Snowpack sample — Snodgrass Mountain, Crested Butte, Colorado (2/4/25, 12:06 PM MST)
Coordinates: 38.923, -106.968
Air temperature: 35 °F
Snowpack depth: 80 cm
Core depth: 80 cm
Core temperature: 32 °F
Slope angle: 14°, slope face: 78°
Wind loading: low
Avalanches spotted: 0
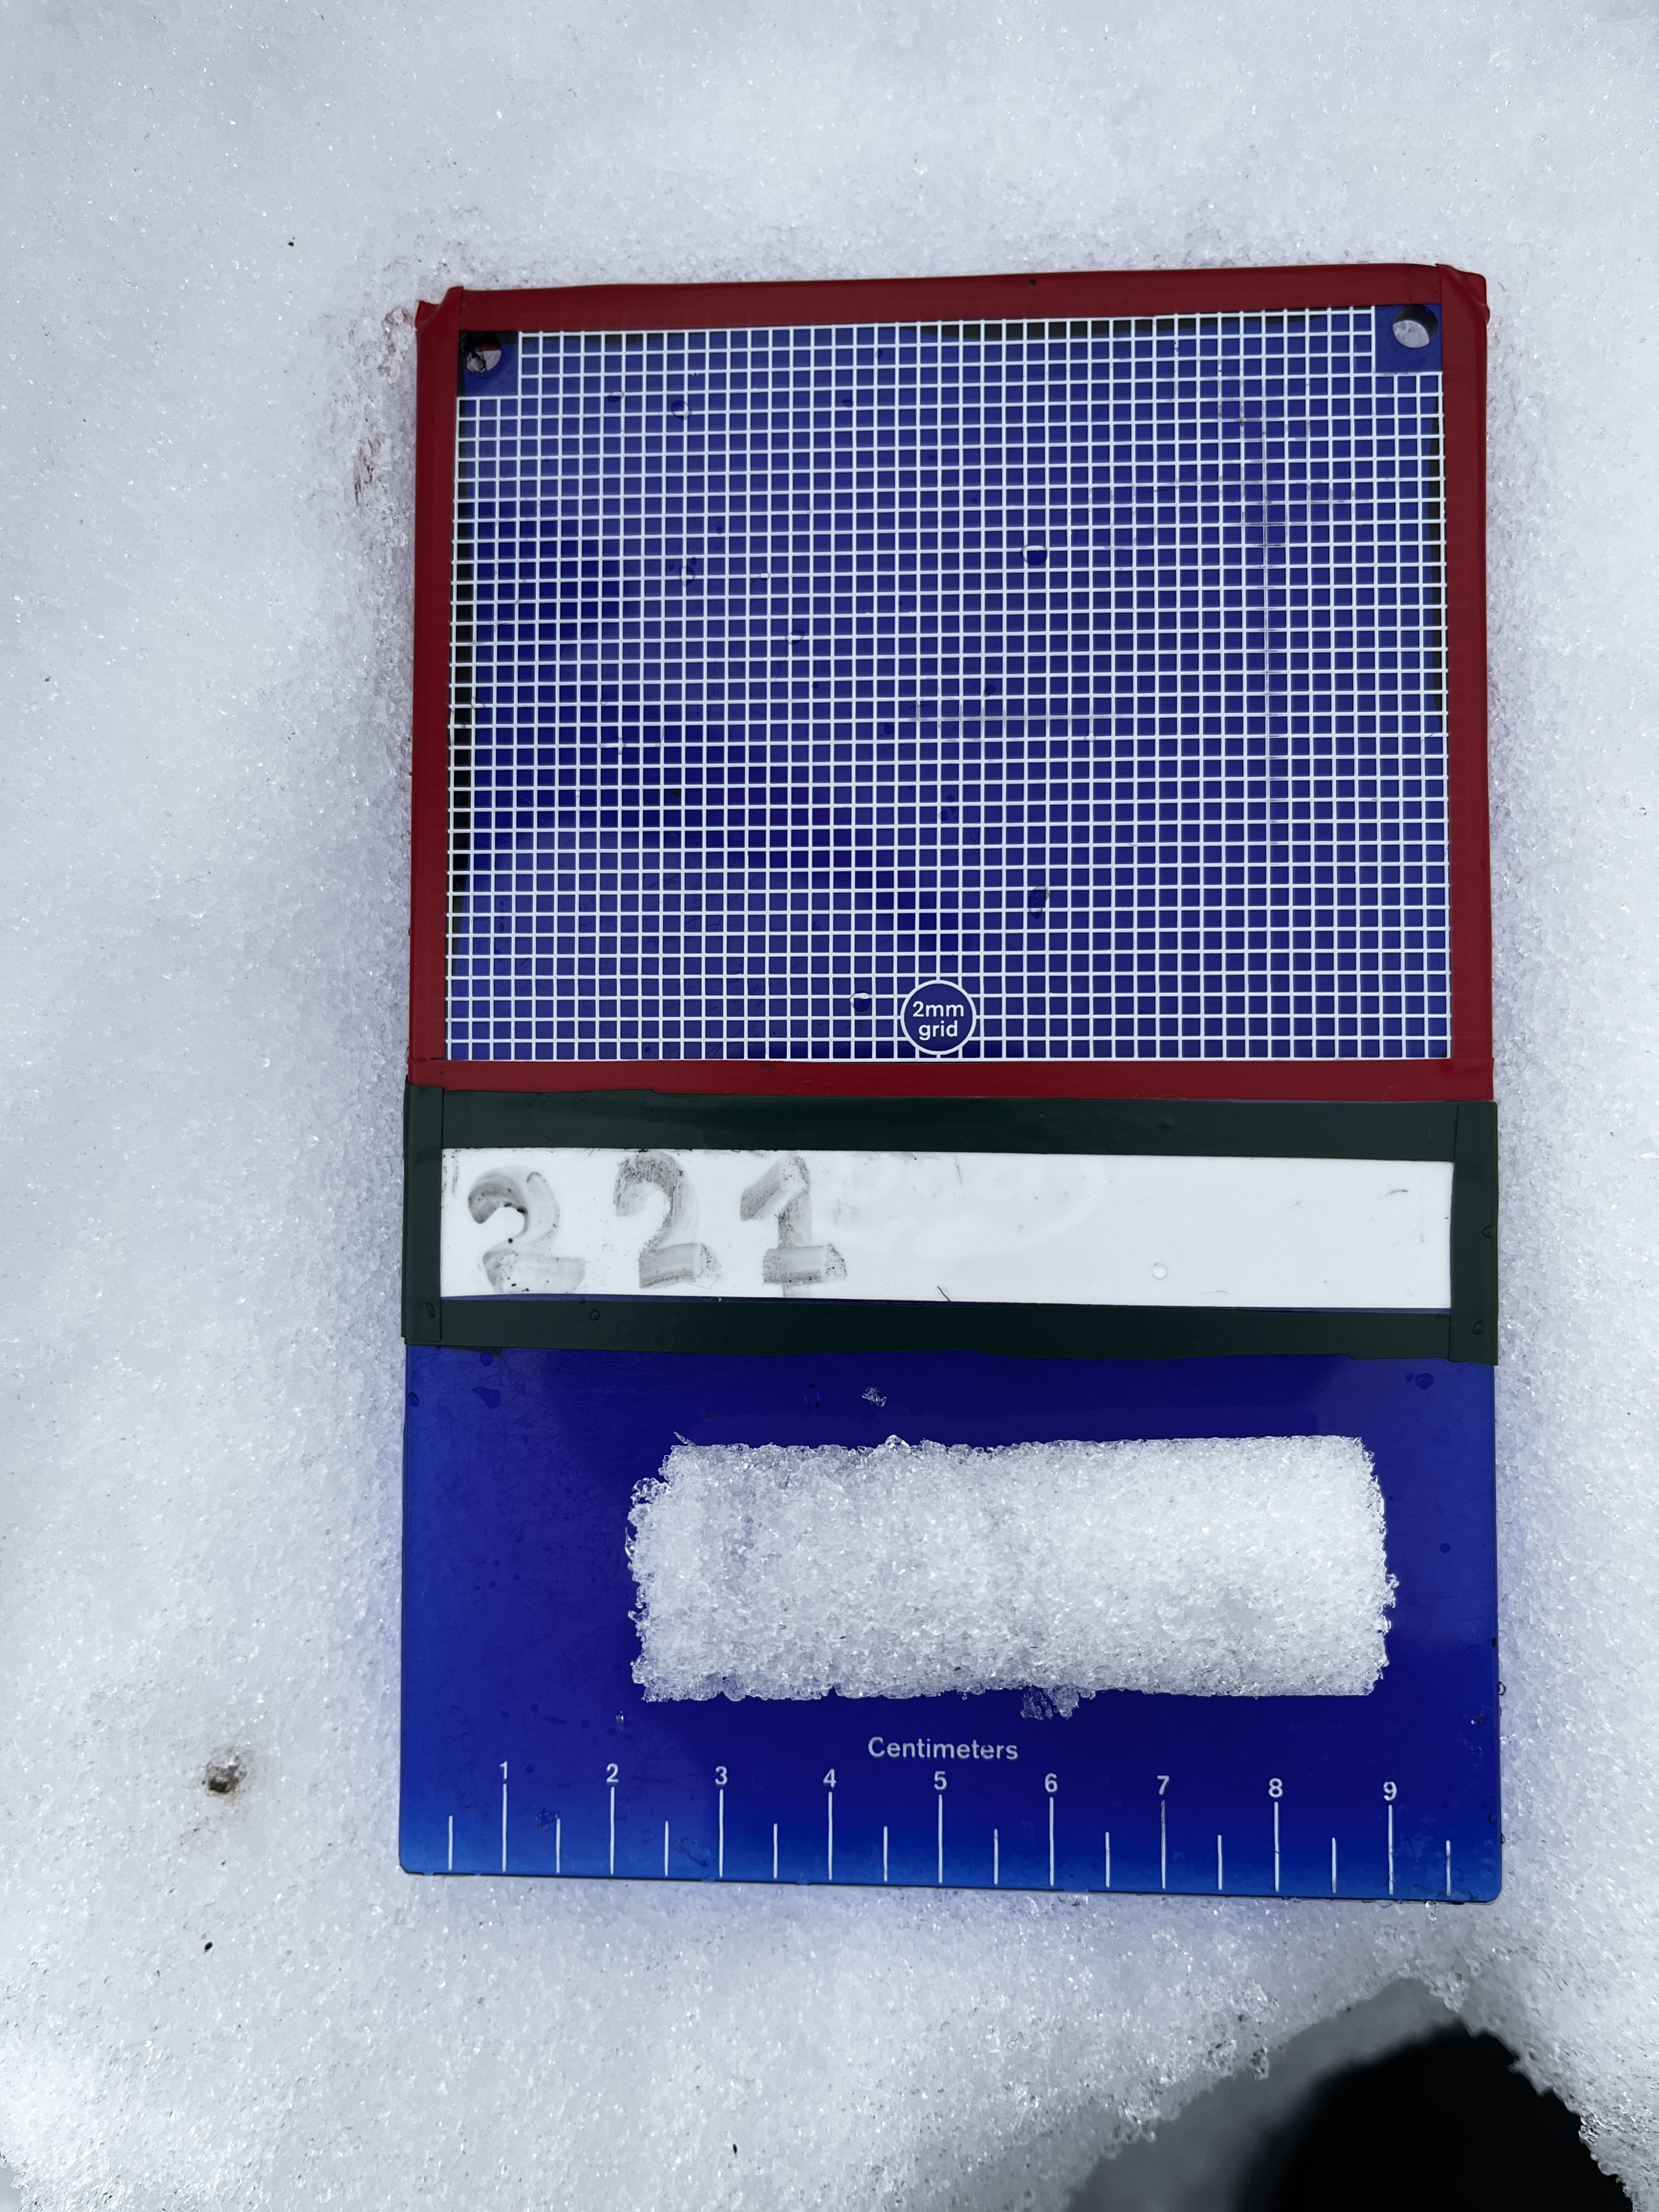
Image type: crystal_card
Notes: No avalanches nearby, unusually warm weather for the last month reported by residents, Collected 25 yards from treeline